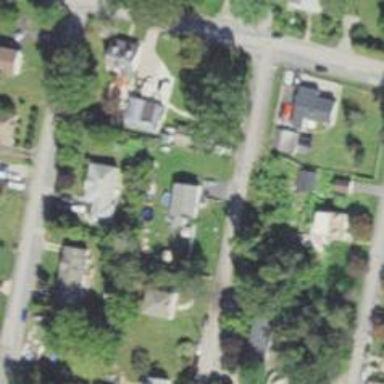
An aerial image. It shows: Residential driveway designated as service road.